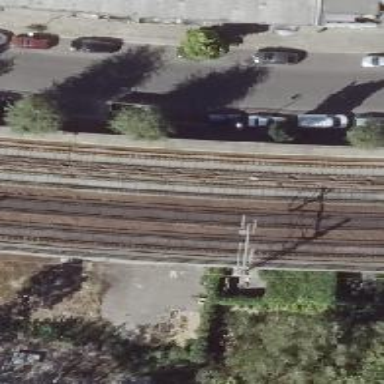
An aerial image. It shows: Viaduct bridge carrying electrified light rail. The railway is built with ballastless technology.